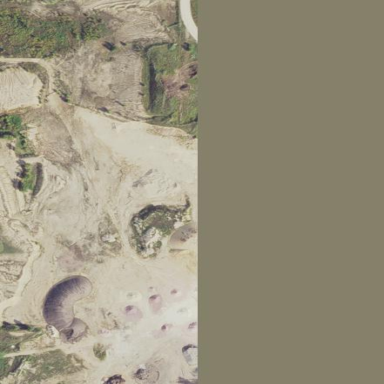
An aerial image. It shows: Quarry area.